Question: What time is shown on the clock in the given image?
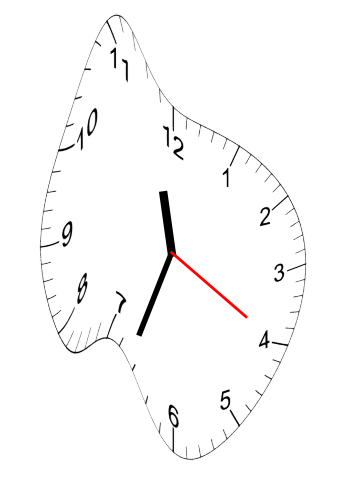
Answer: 11:33:20